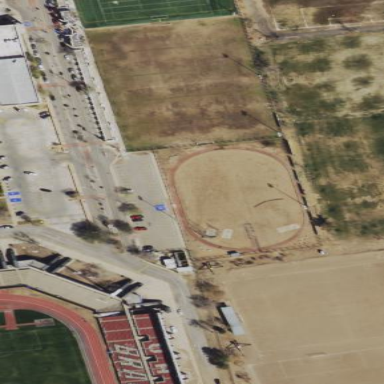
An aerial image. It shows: Track located within leisure land area.